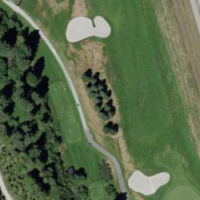
EUNIS habitat code: 53
Species observed at this site:
Oxytropis campestris